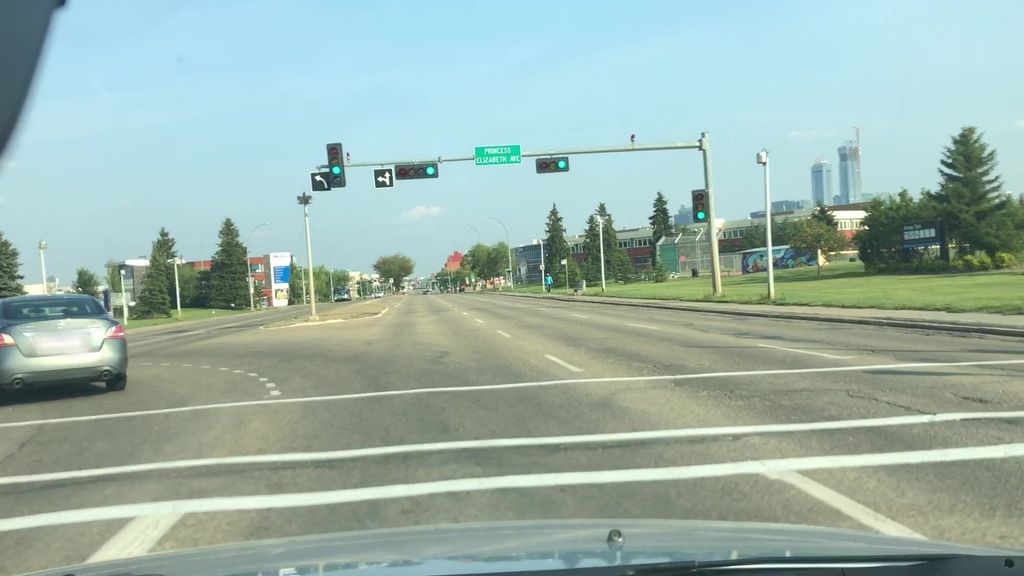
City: edmonton